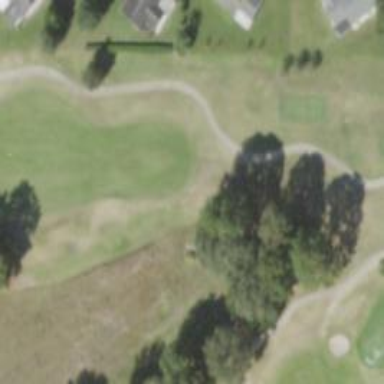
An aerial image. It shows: Path for golf carts.